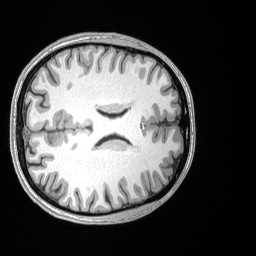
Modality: T1w
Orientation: axial
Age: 24
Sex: female
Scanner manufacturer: siemens
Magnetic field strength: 3 T
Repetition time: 2.53 s
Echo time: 0.00164 s